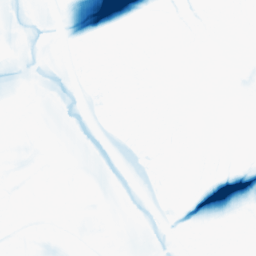
Category: morphological
Decomposition family: morphological_ellipse
Decomposition parameters: operation: closing
width: 50
height: 10
Upsampling method: linear_exact
Upsampling parameters: scale: 8
Upsampling scale: 8